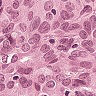
Metastatic tissue present: yes